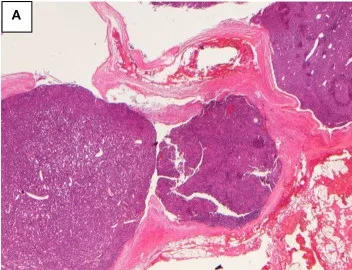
Atypical parathyroid neoplasm (patient 1). 10x magnification, the tumor grows as multiple nodules with fibrous bands.
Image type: pathology (h&e)